Question: I have an explain plan result that I don't understand. I have the following table that hold messages sent from 'senders' and to 'recipients'.
'''
CREATE TABLE 'message' (
'id' bigint(20) NOT NULL AUTO_INCREMENT,
'message_read' bit(1) NOT NULL,
'send_date' datetime NOT NULL,
'text' varchar(500) NOT NULL,
'version' int(11) DEFAULT NULL,
'recipient' bigint(20) NOT NULL,
'sender' bigint(20) NOT NULL,
PRIMARY KEY ('id'),
KEY 'index4' ('recipient','sender') USING BTREE,
KEY 'index5' ('sender','recipient') USING BTREE,
CONSTRAINT 'FK_a3km2kv42i1xu571ta911f9dc' FOREIGN KEY ('sender') REFERENCES 'member' ('id'),
CONSTRAINT 'FK_hn9roqyj131hnul5fuwgwlv9e' FOREIGN KEY ('recipient') REFERENCES 'member' ('id')
) ENGINE=InnoDB AUTO_INCREMENT=33 DEFAULT CHARSET=utf8;
'''
Here is my explain plan:
'''
explain select *
from
message m
where
(
m.sender = 1
and m.recipient= 2
)
or (
m.recipient = 1
and m.sender= 2
)
'''
Here is the result from my explain plan:

I am not sure why the 'key' field is 'null' (the 'possible_keys' does mention the indices I want to use).
How can I make sure the 'index4' and 'index5' indices are used?
:
I have inserted a number of rows into the table. The following explain:
'''
explain select *
from
message m FORCE INDEX(index4)
where
(
m.sender = 1
and m.recipient= 2
)
or (
m.sender= 2
and m.recipient = 1
)
'''
now yields the following results:
'''
1 SIMPLE m range index4 index4 16 32 Using where
'''
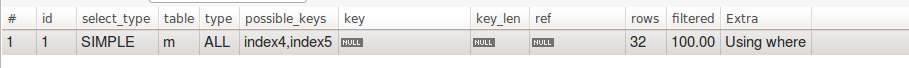
Answer: In order to force the use of an index, you can use FORCE INDEX...
'''
SELECT *
FROM message FORCE INDEX(index4)
WHERE ((recipient = 2 AND sender = 1) OR (recipient=1 AND sender = 2));
'''
On a table of 32 rows, this is probably less efficient than a full table scan.